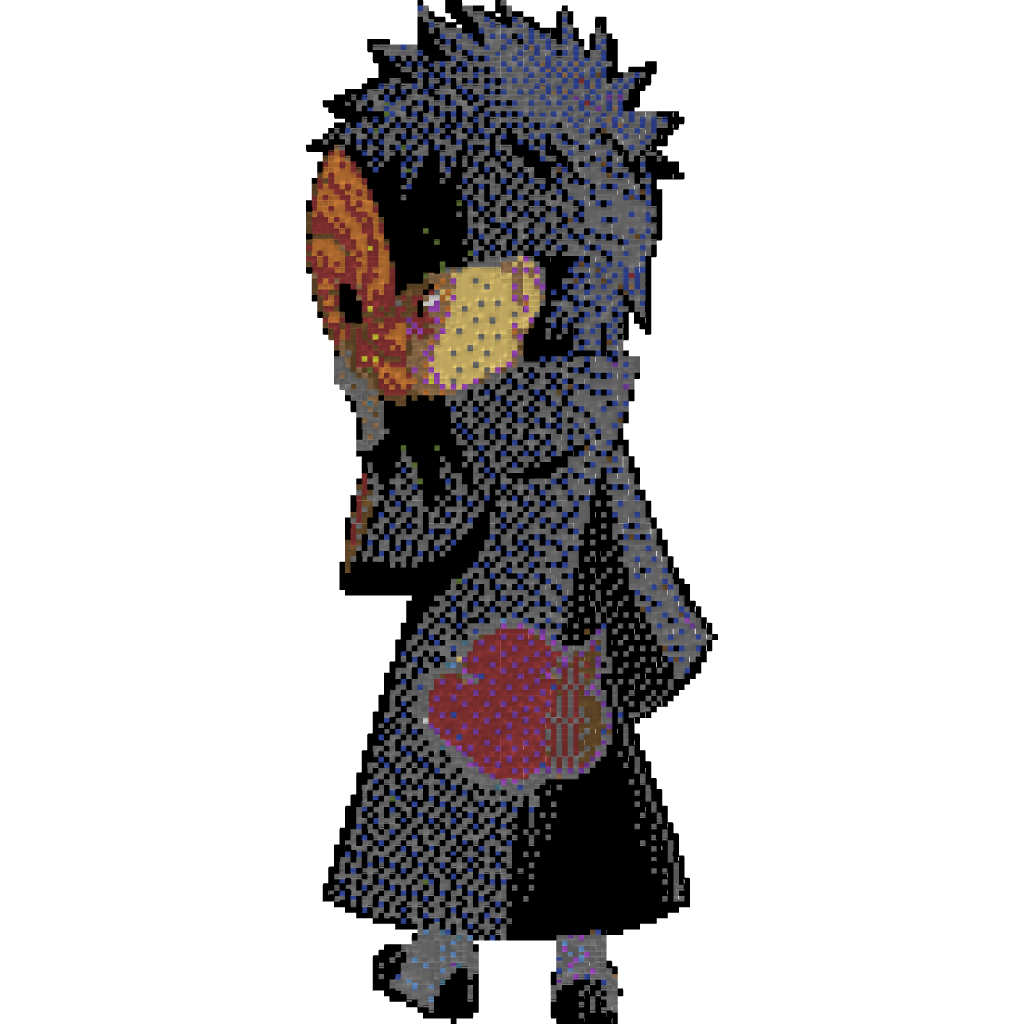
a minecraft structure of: TOBI CHIBI high quality